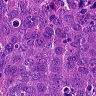
Metastatic tissue present: yes